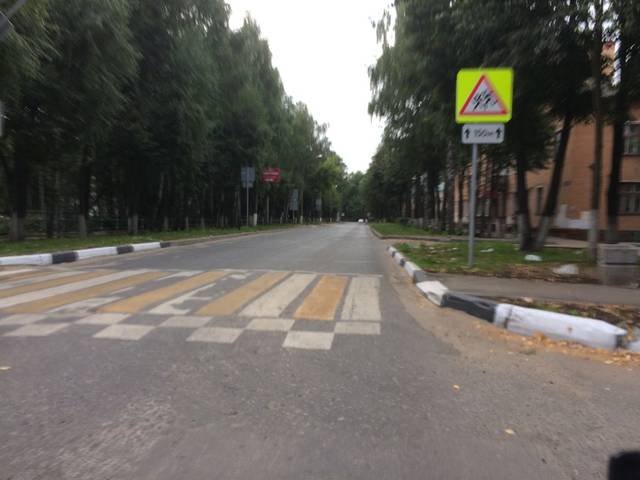
Region: Russia
Coordinates: 56.631, 47.877